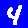
Digit: 4